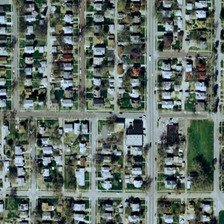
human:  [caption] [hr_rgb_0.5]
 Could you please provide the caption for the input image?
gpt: many buildings and green trees are orderly in a dense residential area .

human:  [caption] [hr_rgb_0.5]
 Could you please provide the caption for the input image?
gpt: many buildings and green trees are orderly in a dense residential area .

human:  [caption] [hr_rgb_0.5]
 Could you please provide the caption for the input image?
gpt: many buildings and green trees are orderly in a dense residential area .

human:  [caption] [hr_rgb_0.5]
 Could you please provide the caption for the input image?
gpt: many buildings and green trees are orderly in a dense residential area .

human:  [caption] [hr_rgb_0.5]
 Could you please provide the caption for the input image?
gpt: many buildings and green trees are orderly in a dense residential area .